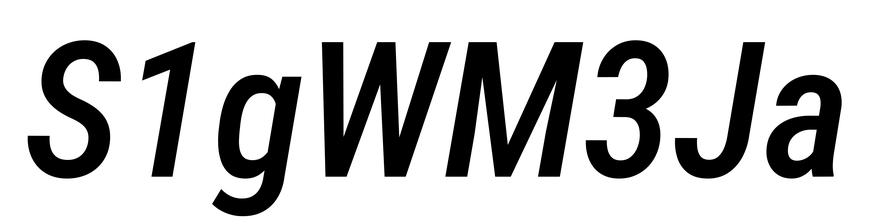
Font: Roboto-Italic_Condensed_Medium_Italic